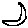
Label: moon